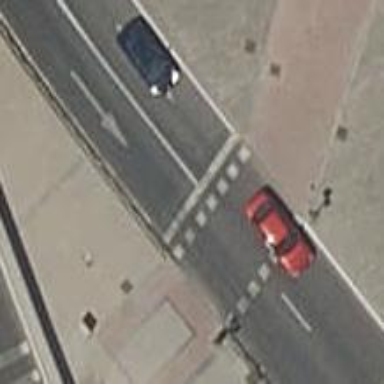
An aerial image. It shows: Road with traffic signals and zebra crossing with traffic signals.